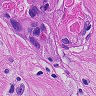
Metastatic tissue present: yes